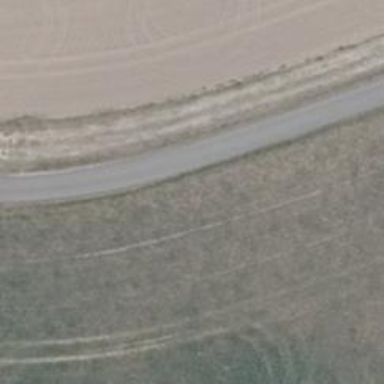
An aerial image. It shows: Track with grade2 tracktype.